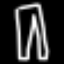
Label: pants